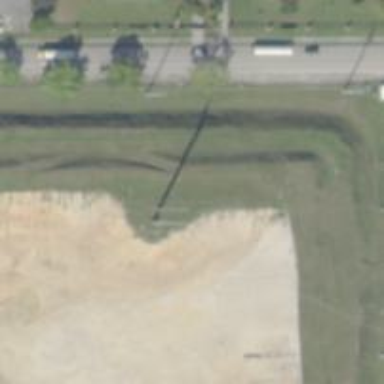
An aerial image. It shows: Power pole.